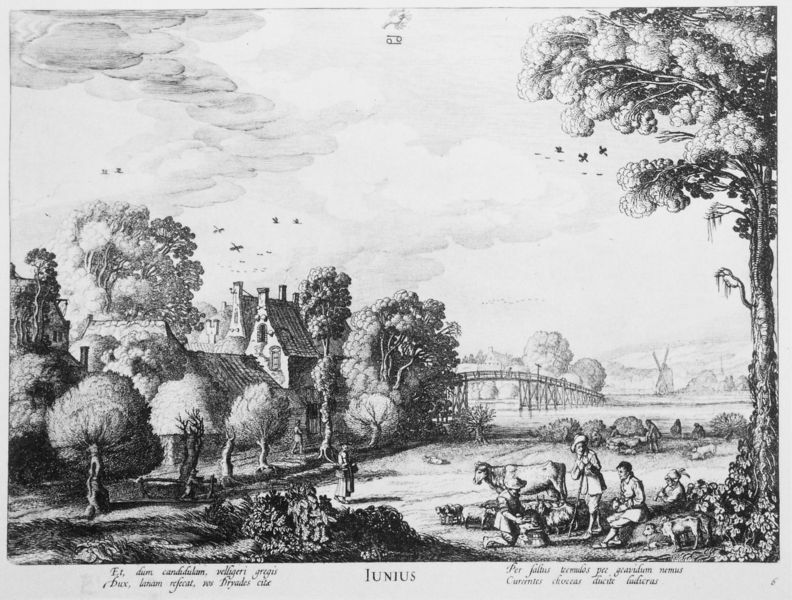
Titel: Die zwölf Monate mit Sternzeichen
Künstler: Jan van de Velde
Schlagwörter: baum, himmel, weiß, wolken, bäume, fluss, landschaft, menschen, schwarz, zeichnung, haus, hund, tiere, wiese, niederlande, signatur, häuser, mühle, vieh, vögel, weide, windmühle, brücke, kind, arbeit, bauern, kamin, ranken, schrift, dorf, dächer, giebel, kuh, rind, picknick, rast, inschrift, schaf, unterschrift, weiden, radierung, stich, schwarzweiß, text, efeu, hirte, hirten, monat, ziege, ziegen, latein, holzbrücke, hirt, himmel wolken, juni, s, monatsbild, junius, winsmühle, iunius, pp, schornssteine